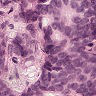
Metastatic tissue present: yes